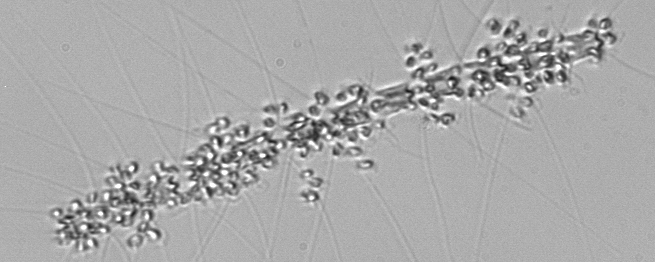
Label: Chaetoceros_didymus_TAG_external_flagellate